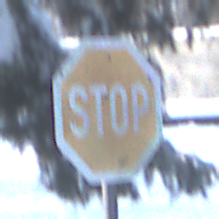
Verkehrszeichen: Stop
Umgebung: Outdoor, Nature
Tageszeit: MorningAfternoon
Wetter: Clear
Licht: Natural
Jahreszeit: Winter
Kontrast: LowContrast